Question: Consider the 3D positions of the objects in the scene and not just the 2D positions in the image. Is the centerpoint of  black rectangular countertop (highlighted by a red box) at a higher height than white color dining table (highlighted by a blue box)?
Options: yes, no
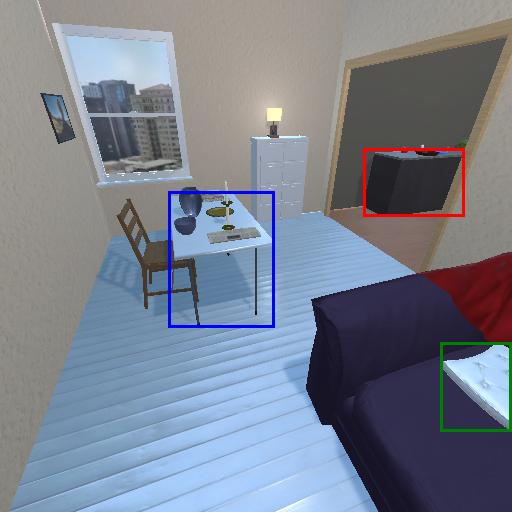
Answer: yes